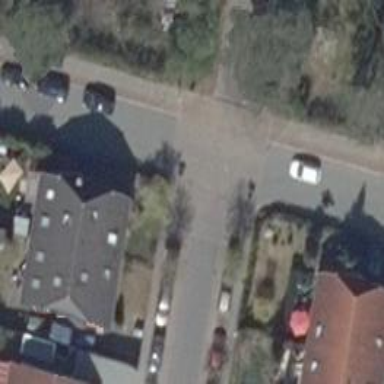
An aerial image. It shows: Residential road.